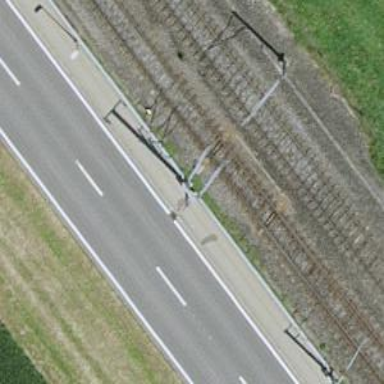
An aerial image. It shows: Single-track railway with electrified contact lines.